Question: The biggest problem of custom UIView is that all we see is a white rectangle in XIB.
We can't customize some properties at all. For example, if our custom subView has a label, it's kind of nice to be able to set texts for that label straight in XIB.

Something like UIButton does.
Is this even doable?
Is XIB design merely as short cuts and that the real codes are in codes?
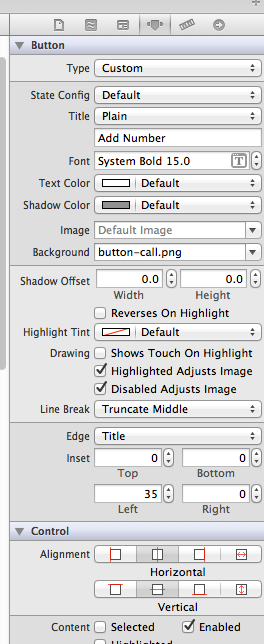
Answer: Unfortunately, there is no real way to add entries in the Interface Builder "Attributes Inspector" panel (the one on your capture) to allow your to customize values like you do for built-in Cocoa classes.
---
---
However, , even if it is not very handy, to customize any property of any object in your XIB right in Interface Builder instead of doing it by code.
Simply go in the "Identity Inspector" (the tab before the Attributes Inspector, ) and use the "User Defined Runtime Attributes" table to fill the name/keypath of the properties you want to change and indicate their value.

In practice however, I have rarely seen it used in XIB files I work with, because it is not as nice as a dedicated "Attributes Inspector" palette, and you have to type the name of the property in the table so you can affect a value to it: there is no list of modifiable properties build for you with nice text fields and checkboxes in the panel to help you... but it still works like a charm!
---
Please feel free to send a request to Apple (using their feedback tools) to ask for this feature, as you are not the first one to hope this could be possible, and will not be the last to request it, so maybe hopefully Apple will receive enough requests and they will implement it...